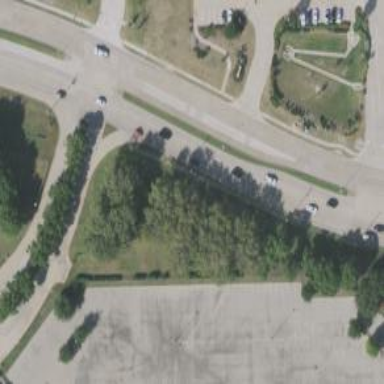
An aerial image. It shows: Secondary road.